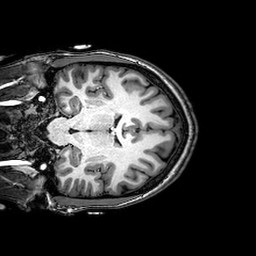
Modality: T1w
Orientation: coronal
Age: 18
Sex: female
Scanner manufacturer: philips
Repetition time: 0.008205 s
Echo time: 0.00374 s